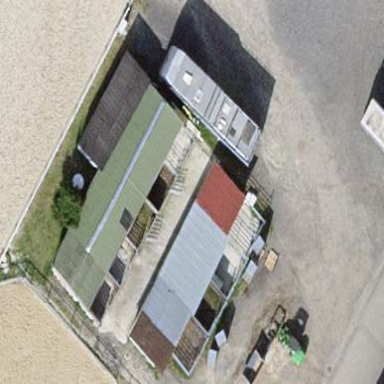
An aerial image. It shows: Shed building.